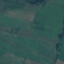
Label: Pasture